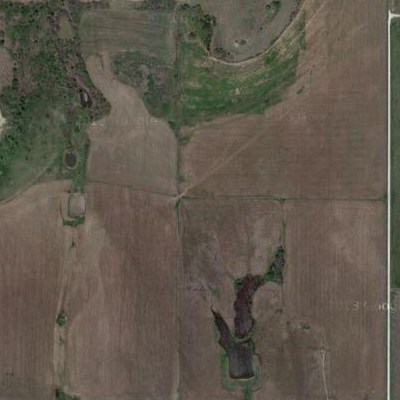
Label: aGrass